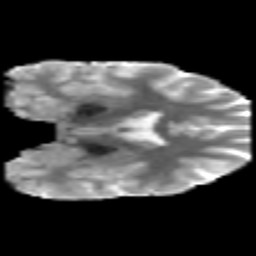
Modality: MD
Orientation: coronal
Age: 20
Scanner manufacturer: philips
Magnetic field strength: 3 T
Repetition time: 8.6 s
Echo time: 0.127 s